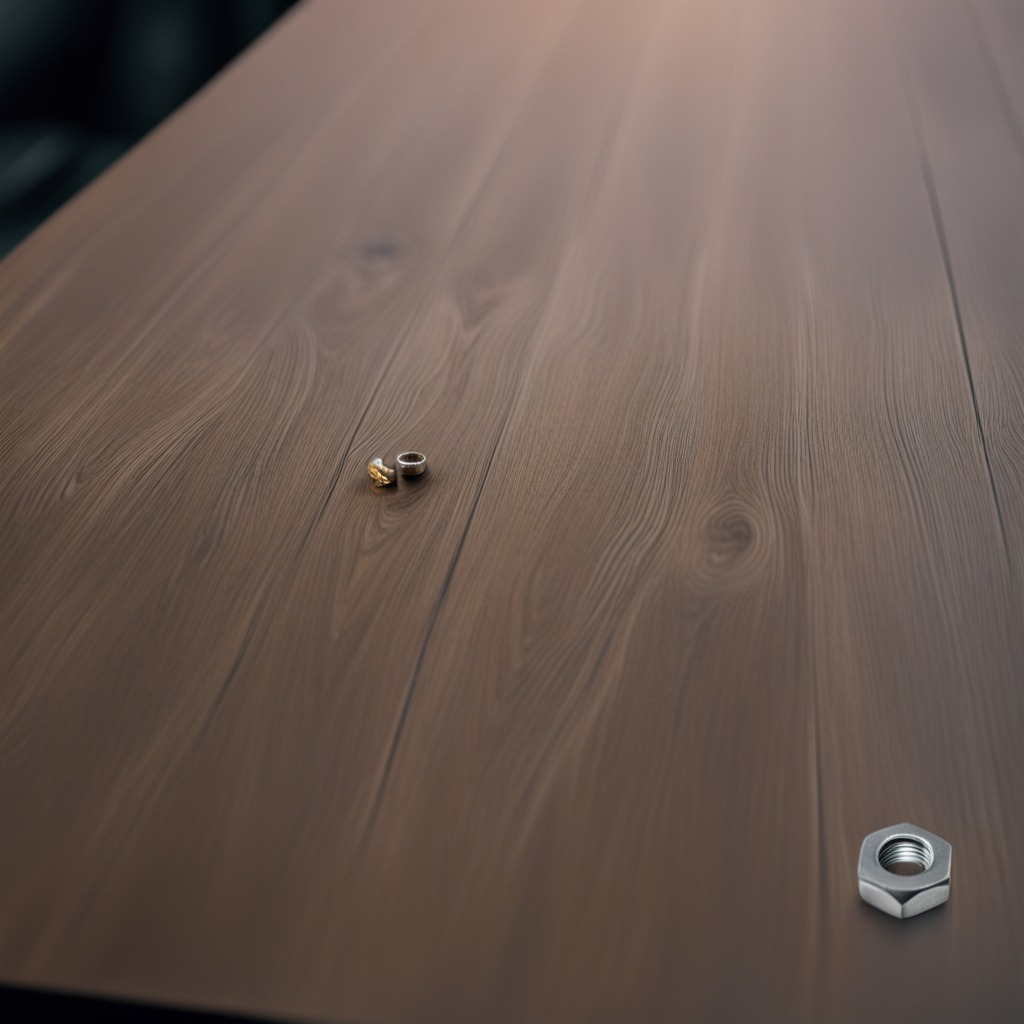
A metal nut lies on a table in a small garage at twilight.